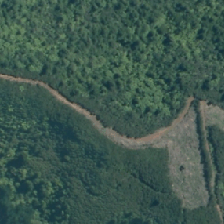
Land cover: low_producing_grassland